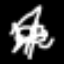
Label: frog